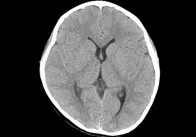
(B) Second craniocerebral CT scan, taken 2 days after admission, which failed to identify any sign of significant ventricular and subarachnoid hemorrhage.
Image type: radiology (ct)